Question: I'm trying a seat selection process for a bus. I have a seat layout with some seats booked ans some not booked. I need to select an unbooked seat. I need to create a loop by tapping random coordinates on the screen till i am able to tap on a unbooked seat. how can this be done using calabash.
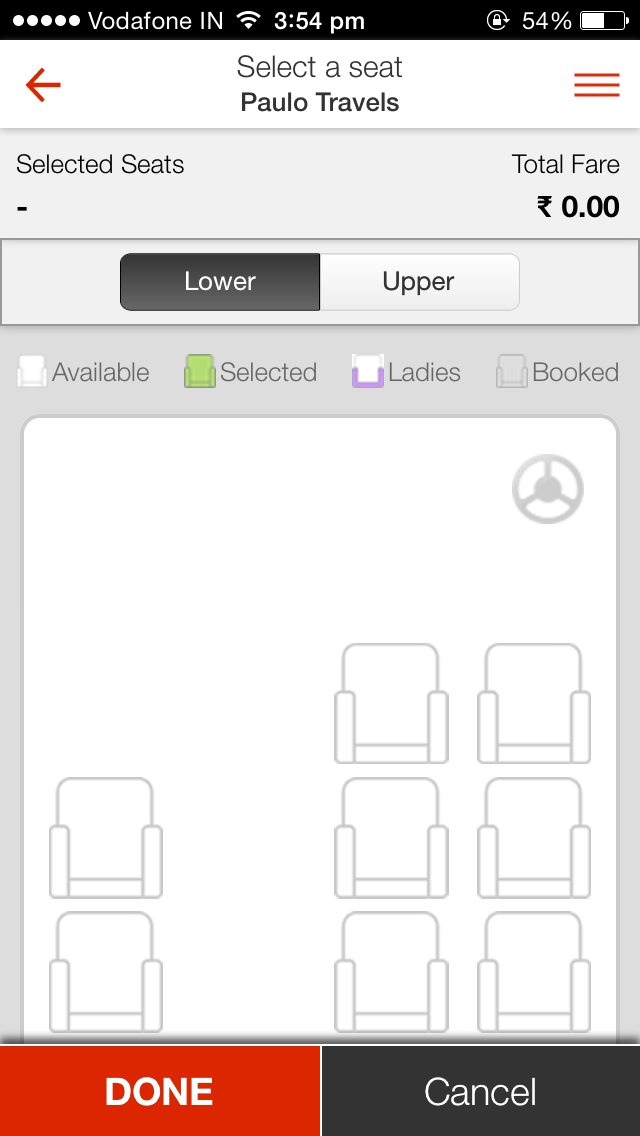
Answer: This thread is a bit old. But anyways here goes something along the lines of what you are looking for.
You want to touch a certain set of coordinates on the screen, see if you select a seat and then read the fare value.
So you need a loop. You can use something like this.
From you picture I can see that you only have 8 seats on there. But to make it quick lets just try and hit the the areas which also might have a seat and say that we are looking at 3x4 seats.
'''
a = 0
b = 0
while a < 3
while b < 4
b += 1
end
a += 1
end
'''
The outer loop will run 3 times, that is from front to back. The inner loop will run 4 times, that is seats left to right.
Now we need to make sure that we click on each position, so we add
'''
performAction('click_on_screen',<x-value>, <y-value>)
'''
And combined we have something like this.
Where you have x and y that are starting positions and should match the coordinates of the first seat.
Then at first run you just click at that location and do what ever you need to get the fare price.
After first click you increase the xOffset value by the distance between the two seats, and then you are ready to click on the second one. Please keep in mind, that I made this simpler so actually the second press will touch on the isle. But on the 3rd and the 4th you should again hit the seats.
And then you do that for the two next rows afterwards.
'''
a = 0
b = 0
x = 100
y = 500
xOffset = x;
while a < 3
while b < 4
performAction('click_on_screen', xOffset, y)
b += 1
xOffset += 200
end
xOffset = x
y += 200
a += 1
end
'''
Best regards
Lasse